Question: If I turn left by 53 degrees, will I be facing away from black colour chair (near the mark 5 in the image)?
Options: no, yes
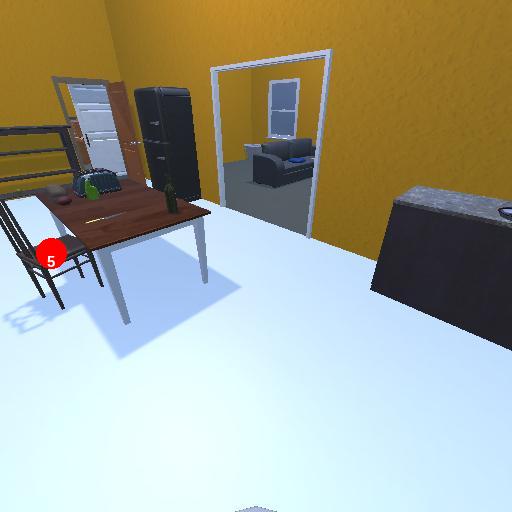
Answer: no